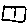
Label: square